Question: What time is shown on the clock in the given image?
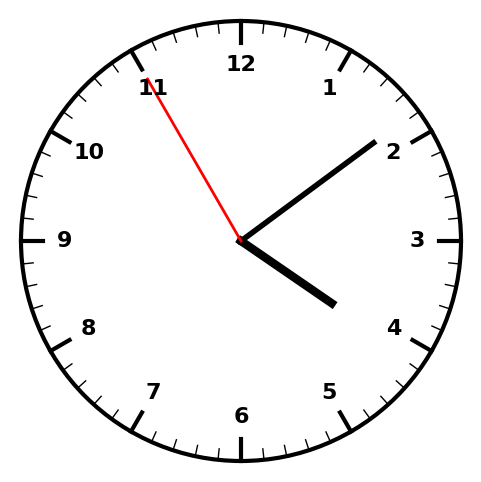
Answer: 04:08:55